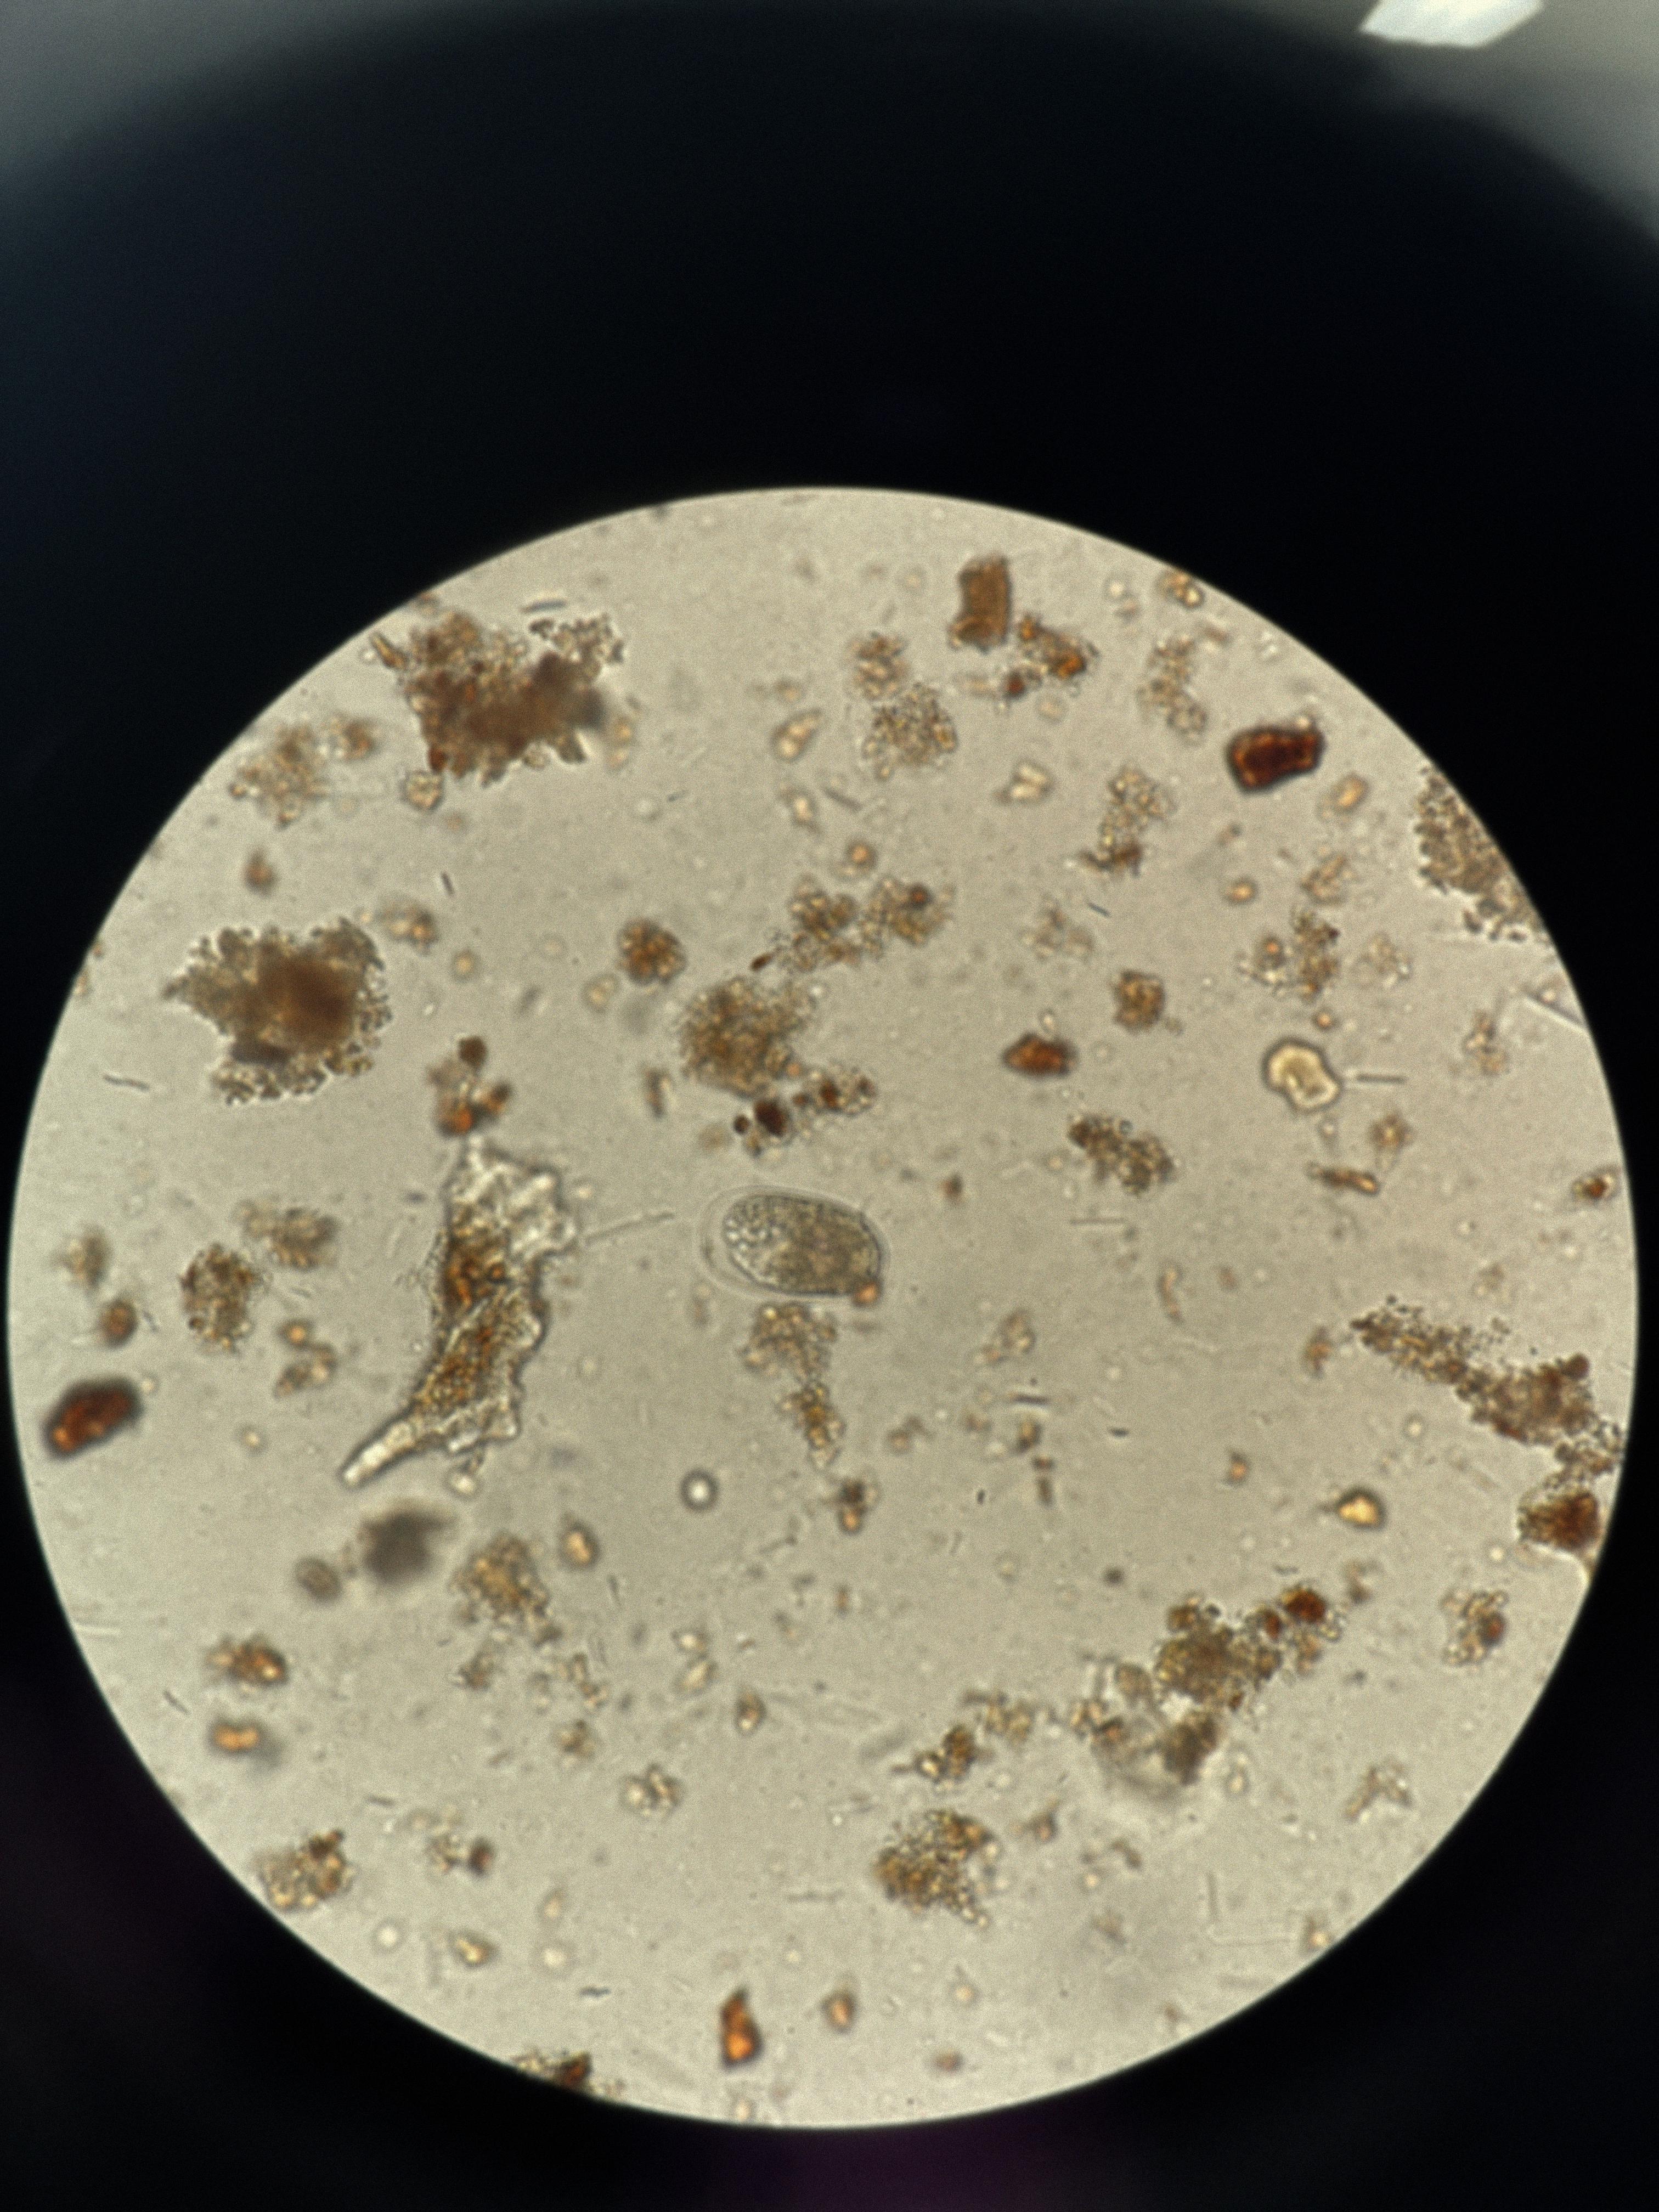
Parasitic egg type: Hookworm egg